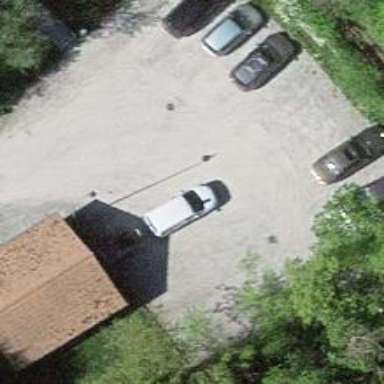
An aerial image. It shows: Parking area with fine gravel surface.